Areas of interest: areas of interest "Hotel"
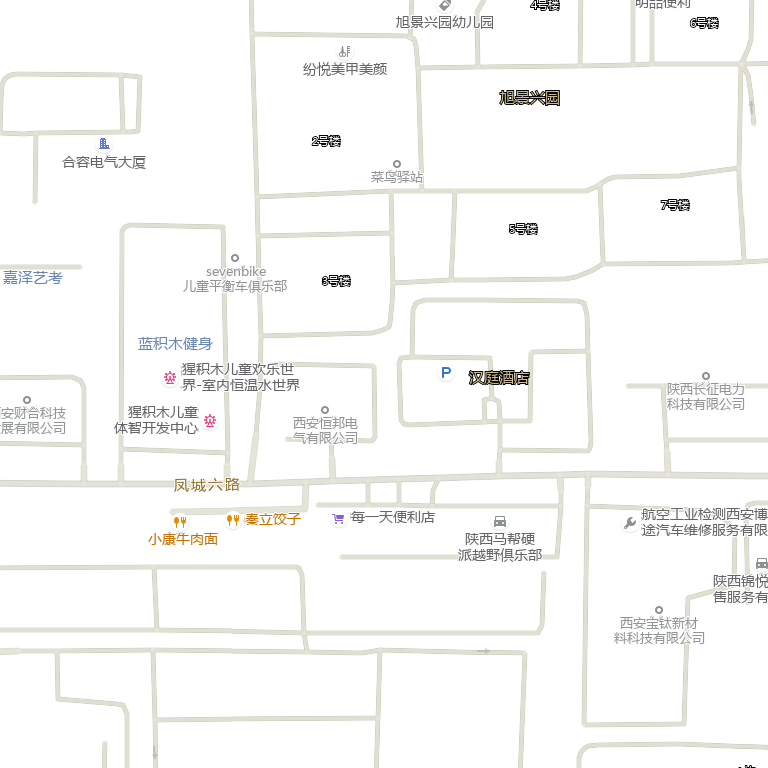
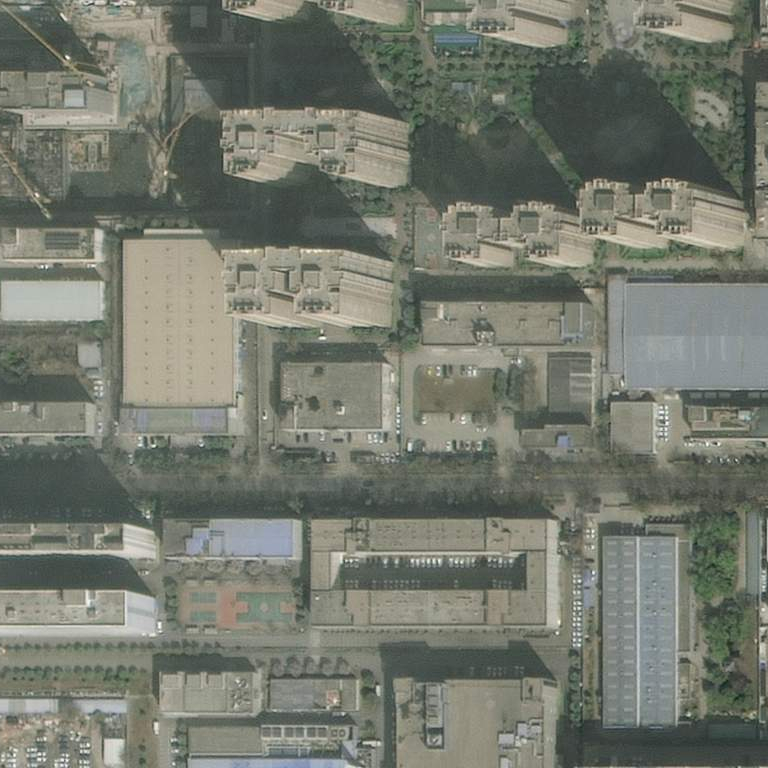